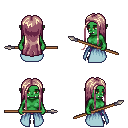
a pixel art fantasy rpg character, female body template, orc, green skin, overskirt, magenta pants, white blonde extra-long hairstyle, spear, four views (front, back, left, right), 2x2 character sprite sheet, small pixel art, hard edges, no anti-aliasing